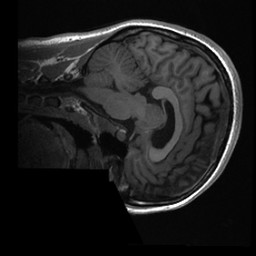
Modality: T1w
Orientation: sagittal
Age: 21
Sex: female